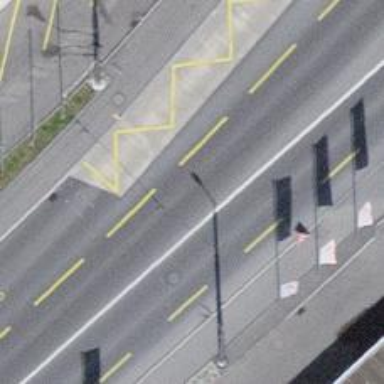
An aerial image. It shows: Bus stop for trolleybuses with designated stop position.